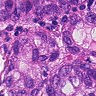
Metastatic tissue present: yes